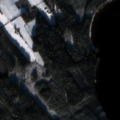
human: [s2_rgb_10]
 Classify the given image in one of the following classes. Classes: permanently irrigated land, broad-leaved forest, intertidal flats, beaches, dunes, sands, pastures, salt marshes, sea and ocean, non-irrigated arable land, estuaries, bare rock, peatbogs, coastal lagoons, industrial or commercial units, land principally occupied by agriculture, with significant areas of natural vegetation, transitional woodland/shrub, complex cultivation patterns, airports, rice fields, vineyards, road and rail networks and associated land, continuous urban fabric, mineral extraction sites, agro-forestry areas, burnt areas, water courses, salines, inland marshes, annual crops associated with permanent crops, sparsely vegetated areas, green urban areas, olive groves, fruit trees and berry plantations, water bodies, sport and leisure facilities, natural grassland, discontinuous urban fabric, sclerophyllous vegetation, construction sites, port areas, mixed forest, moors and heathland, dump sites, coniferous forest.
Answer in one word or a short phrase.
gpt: land principally occupied by agriculture, with significant areas of natural vegetation, coniferous forest, mixed forest, water bodies